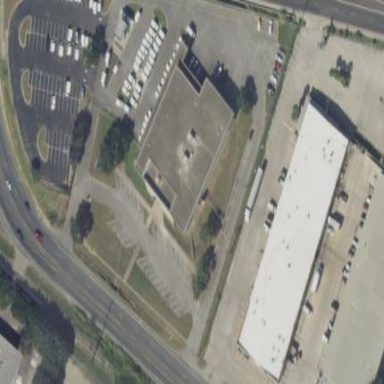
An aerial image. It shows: Post office building.